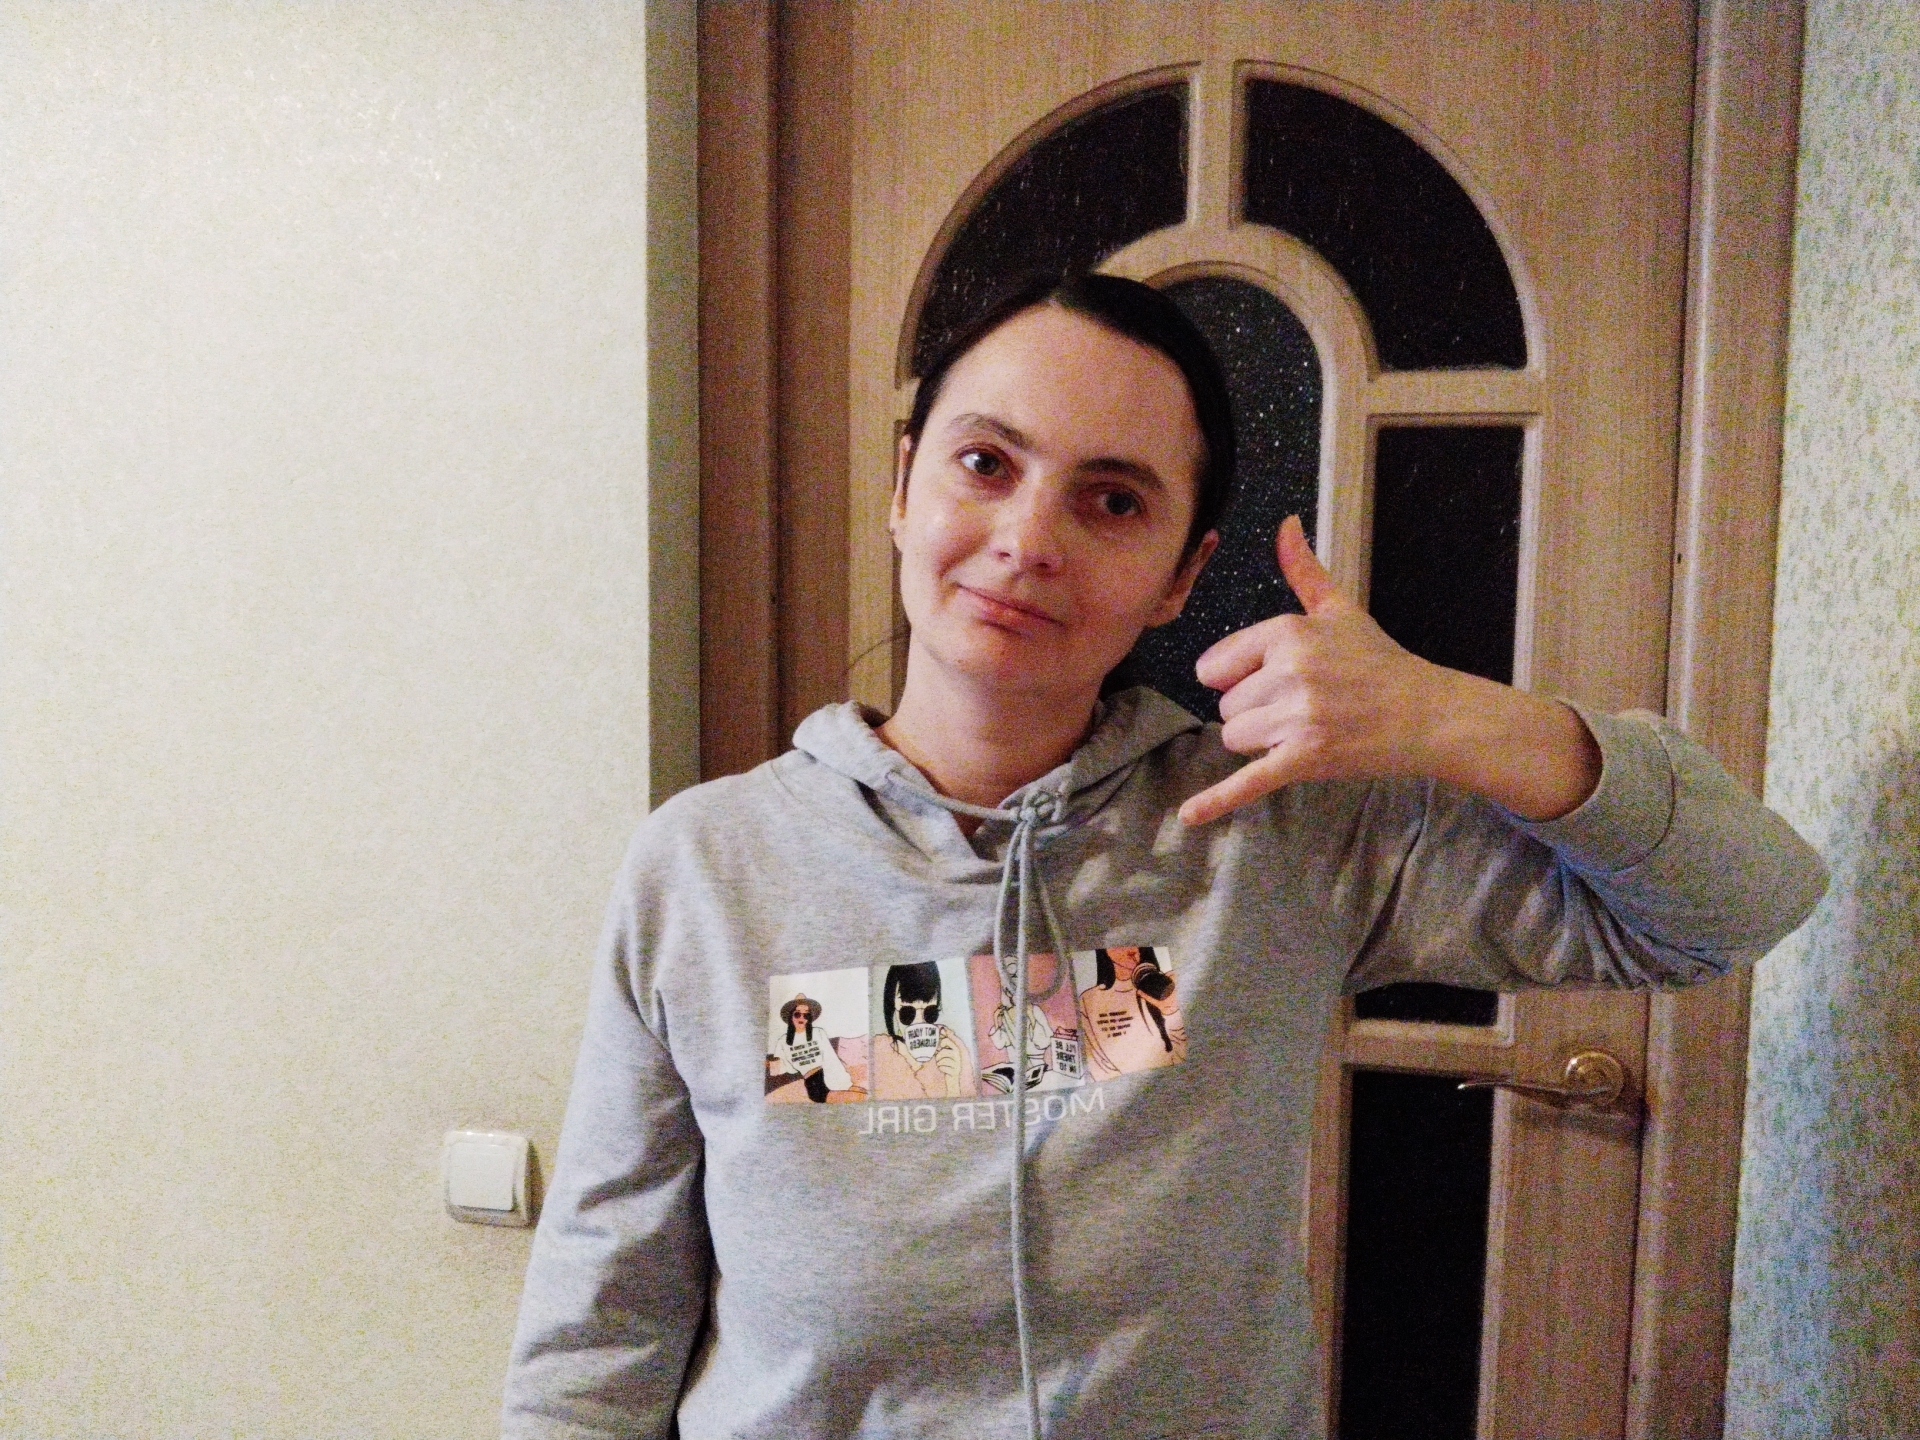
Label: noise